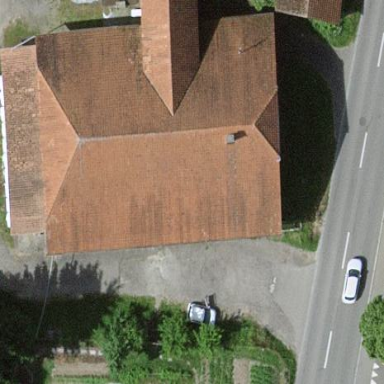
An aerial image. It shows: Farm building.